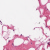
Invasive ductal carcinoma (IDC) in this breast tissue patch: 0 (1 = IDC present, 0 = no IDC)